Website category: phone
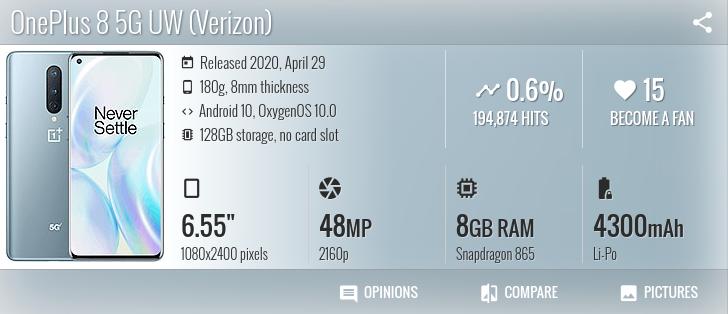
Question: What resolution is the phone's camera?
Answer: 2160p

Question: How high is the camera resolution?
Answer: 2160p

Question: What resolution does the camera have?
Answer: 2160p

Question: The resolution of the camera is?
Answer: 2160p

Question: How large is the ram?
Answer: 8 GB RAM

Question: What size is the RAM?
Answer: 8 GB RAM

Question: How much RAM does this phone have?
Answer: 8 GB RAM

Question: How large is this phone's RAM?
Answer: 8 GB RAM

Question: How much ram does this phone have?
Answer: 8 GB RAM

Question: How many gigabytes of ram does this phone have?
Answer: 8 GB RAM

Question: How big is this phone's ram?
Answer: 8 GB RAM

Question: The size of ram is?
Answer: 8 GB RAM

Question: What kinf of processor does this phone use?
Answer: Snapdragon 865

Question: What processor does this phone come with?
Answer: Snapdragon 865

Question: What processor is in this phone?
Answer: Snapdragon 865

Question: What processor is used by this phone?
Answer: Snapdragon 865

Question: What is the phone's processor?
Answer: Snapdragon 865

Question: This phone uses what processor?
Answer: Snapdragon 865

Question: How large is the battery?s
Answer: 4300 mAh

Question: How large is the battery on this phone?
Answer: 4300 mAh

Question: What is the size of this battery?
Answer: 4300 mAh

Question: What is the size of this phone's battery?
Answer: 4300 mAh

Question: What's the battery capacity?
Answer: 4300 mAh

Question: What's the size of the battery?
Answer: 4300 mAh

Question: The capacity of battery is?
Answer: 4300 mAh